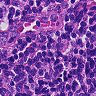
Metastatic tissue present: no